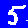
Digit: 5